The image folds the raw vibration samples of a bearing signal into a 2-D grayscale square (signal-to-image encoding). What is the most likely bearing condition (normal, inner_race, outer_race, ball)?
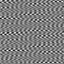
Answer: outer_race